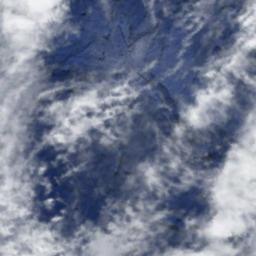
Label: cloud